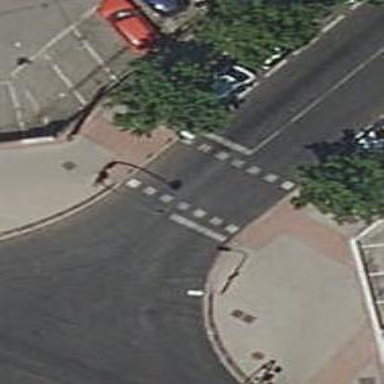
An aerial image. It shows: Zebra crossing with traffic signals. The crossing is marked by traffic lights.